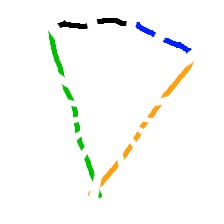
Shape: kite